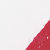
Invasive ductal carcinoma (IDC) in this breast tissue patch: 0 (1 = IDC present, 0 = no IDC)